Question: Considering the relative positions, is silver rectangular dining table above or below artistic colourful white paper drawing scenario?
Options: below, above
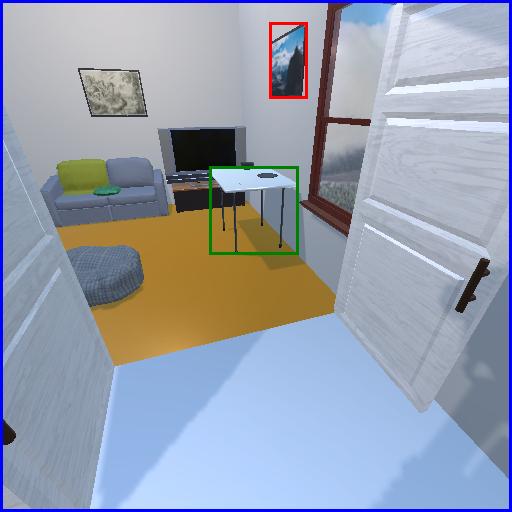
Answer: below